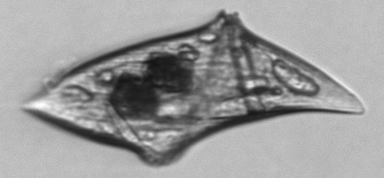
Label: Gyrodinium